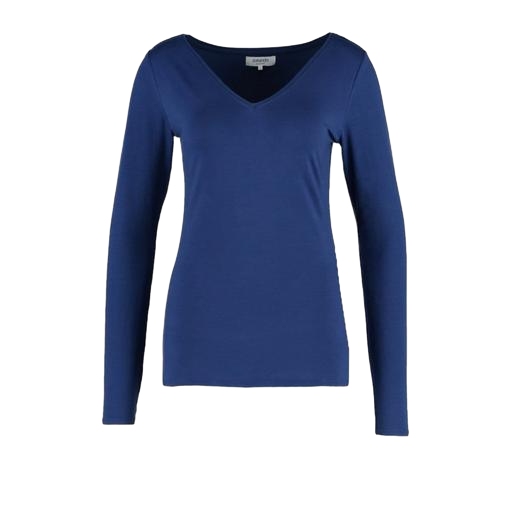
blue still long-sleeved top, blue iconic women's long-sleeved t-shirt, blue v-neck top only macy, white background